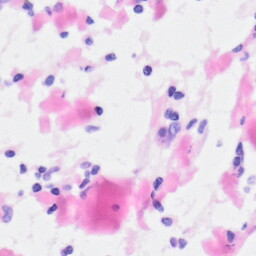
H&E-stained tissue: Kidney